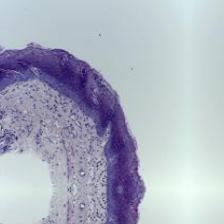
Diagnosis: Normal